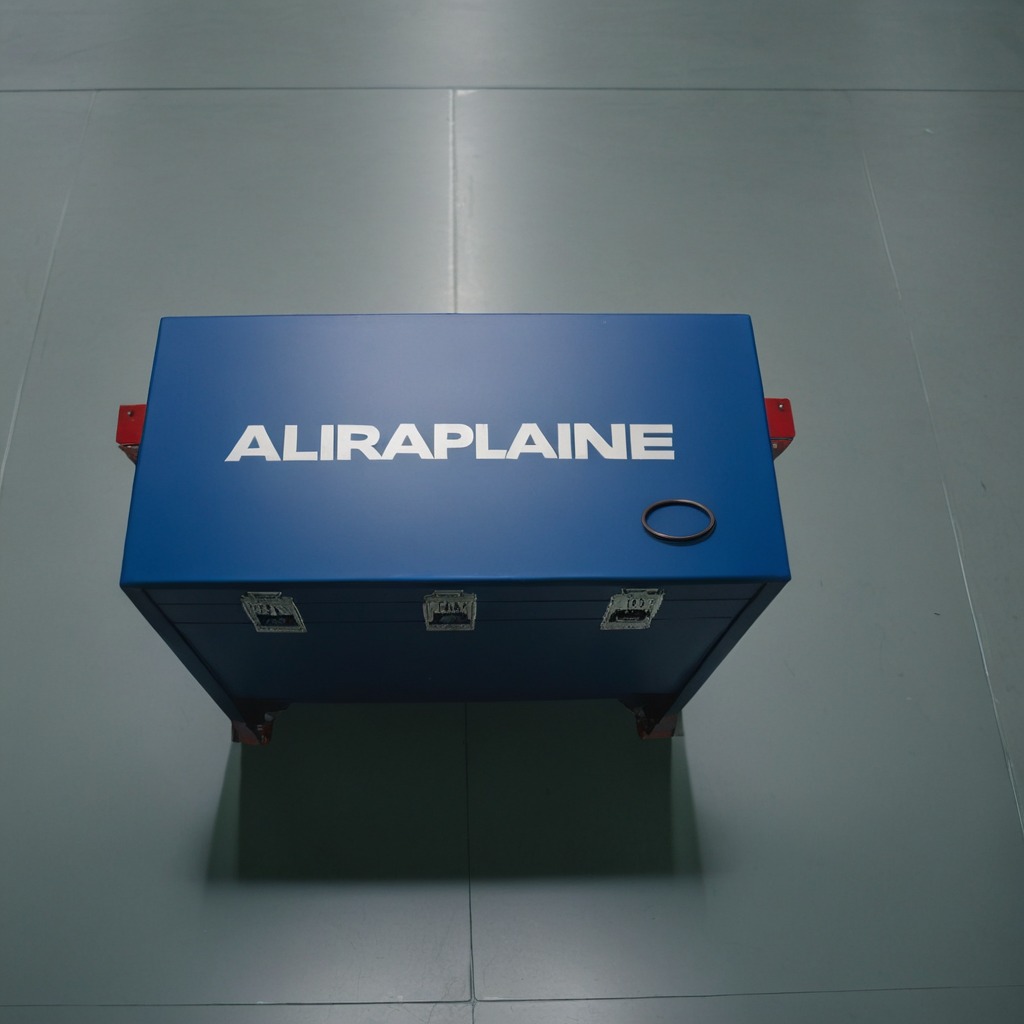
A rubber O-ring is lying on the toolbox surface in an airplane hangar workshop.